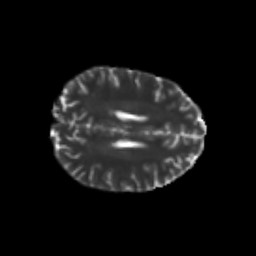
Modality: T2w
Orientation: axial
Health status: healthy
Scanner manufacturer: philips
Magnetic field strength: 3 T
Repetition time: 6.964 s
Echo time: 0.092 s